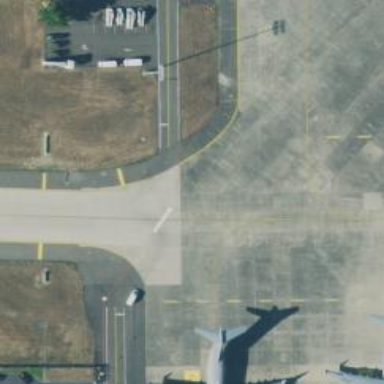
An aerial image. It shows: View of taxiway at the airport.